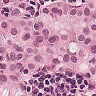
Metastatic tissue present: yes